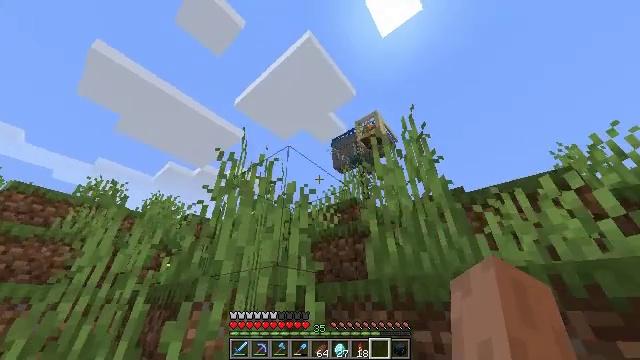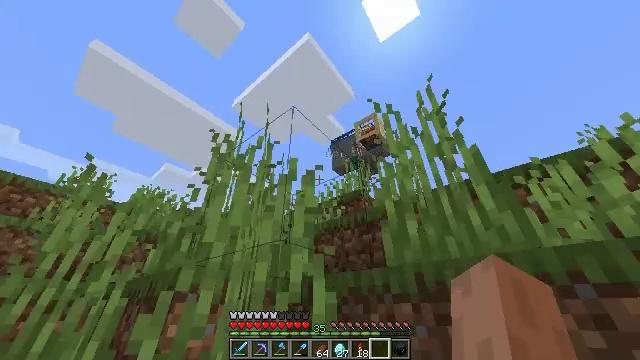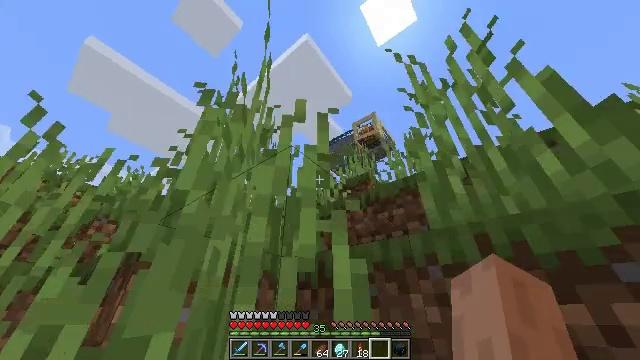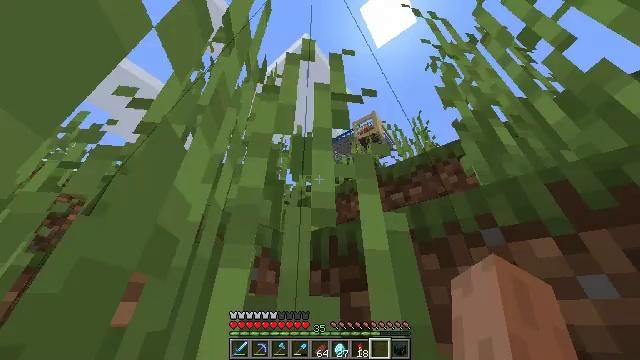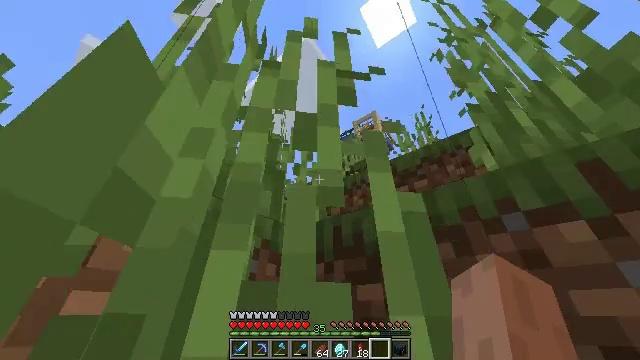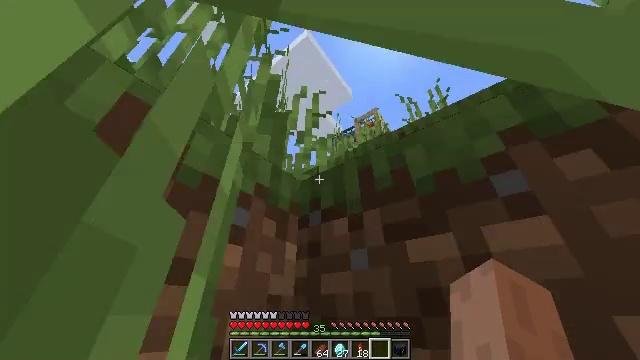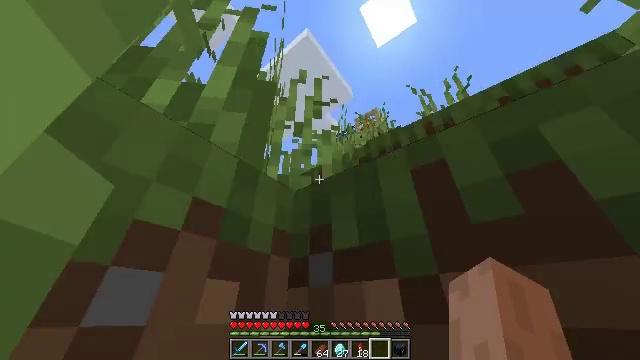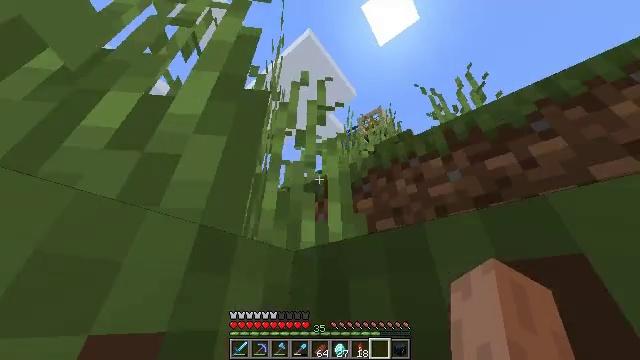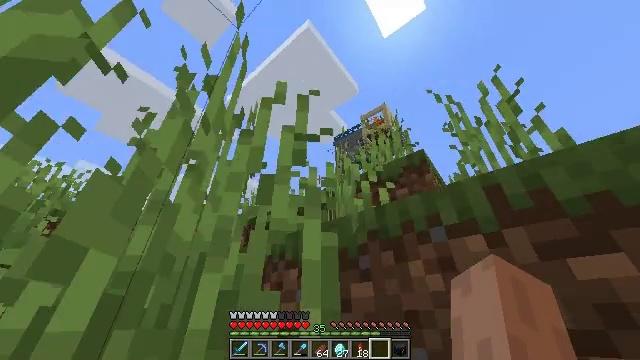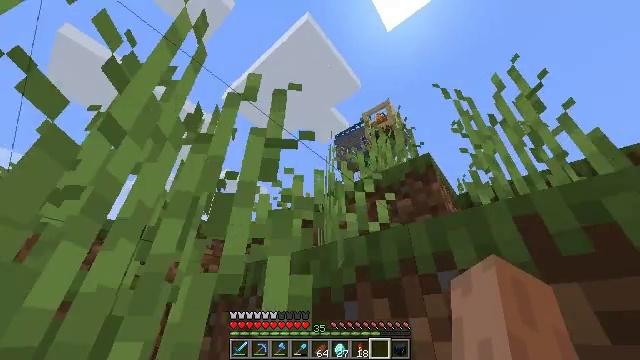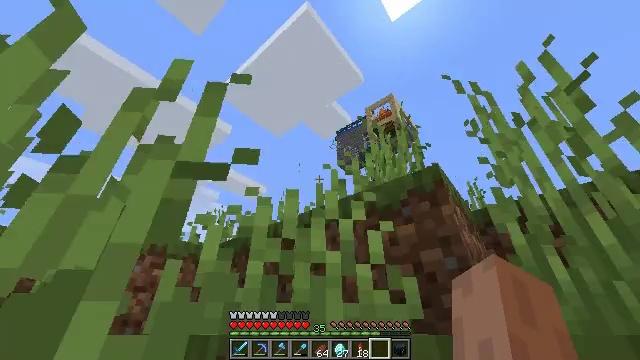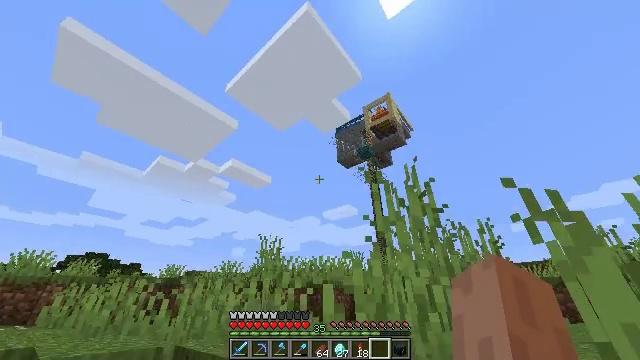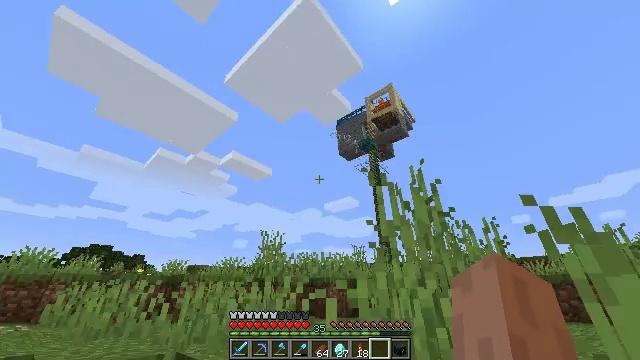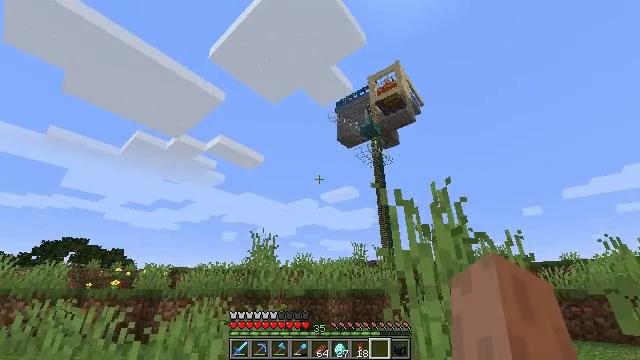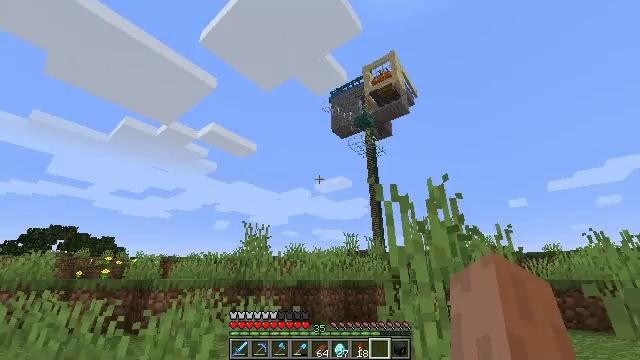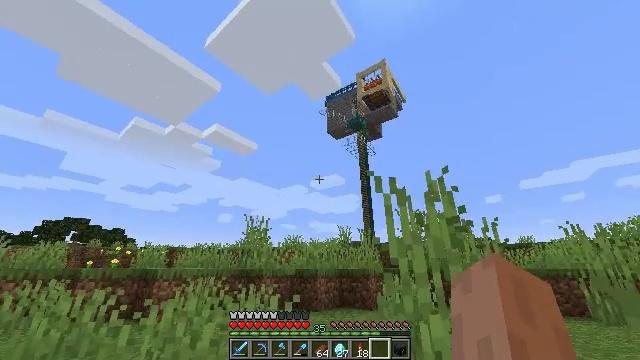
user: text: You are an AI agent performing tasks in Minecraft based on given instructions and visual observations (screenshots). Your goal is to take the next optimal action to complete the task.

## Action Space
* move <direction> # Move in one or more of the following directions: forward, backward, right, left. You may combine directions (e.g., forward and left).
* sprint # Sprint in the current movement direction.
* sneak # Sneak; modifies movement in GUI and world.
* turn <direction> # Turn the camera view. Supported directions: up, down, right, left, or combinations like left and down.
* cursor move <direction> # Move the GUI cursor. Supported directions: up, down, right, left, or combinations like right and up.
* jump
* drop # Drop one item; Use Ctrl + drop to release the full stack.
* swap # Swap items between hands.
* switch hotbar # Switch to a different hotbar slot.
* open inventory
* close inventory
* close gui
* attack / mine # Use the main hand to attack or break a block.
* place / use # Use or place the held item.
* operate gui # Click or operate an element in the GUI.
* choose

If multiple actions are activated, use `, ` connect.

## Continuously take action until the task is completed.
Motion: motion action
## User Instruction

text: Retrieve the ender chest safely.
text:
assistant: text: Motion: move forward, sprint
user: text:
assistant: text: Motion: move forward, sprint
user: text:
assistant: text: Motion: move forward, sprint, jump
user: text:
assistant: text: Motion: move forward, sprint, jump
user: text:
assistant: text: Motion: move forward, sprint, jump
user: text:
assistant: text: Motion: move forward, sprint, jump
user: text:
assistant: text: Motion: move forward, sprint, turn left, jump
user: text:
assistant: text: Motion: move forward, sprint, jump
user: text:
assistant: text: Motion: move forward, sprint, jump
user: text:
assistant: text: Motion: move forward, sprint, jump
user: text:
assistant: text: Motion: move forward, sprint, turn down, jump
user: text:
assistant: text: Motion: move forward, sprint, turn down, jump
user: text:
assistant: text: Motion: move forward, sprint, turn down, jump
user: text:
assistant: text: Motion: move forward, sprint, turn right and down, jump
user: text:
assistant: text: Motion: move forward, sprint, turn right, jump
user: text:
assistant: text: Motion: move forward, sprint, turn right, jump
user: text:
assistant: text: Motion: move forward, sprint, turn right, jump
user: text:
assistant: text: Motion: move forward, sprint, turn right, jump
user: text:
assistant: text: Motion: move forward, sprint, jump
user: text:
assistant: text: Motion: move forward, sprint, jump
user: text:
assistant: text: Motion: move forward, sprint, jump
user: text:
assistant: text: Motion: move forward, sprint, jump
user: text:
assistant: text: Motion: move forward, sprint, jump
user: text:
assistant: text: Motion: move forward, sprint, jump
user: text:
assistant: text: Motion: move forward, sprint
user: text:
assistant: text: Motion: move forward, sprint, turn down
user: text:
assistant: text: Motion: move forward, sprint, turn left and down
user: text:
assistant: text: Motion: move forward, sprint, turn left and down
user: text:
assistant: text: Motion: move forward, sprint, turn down
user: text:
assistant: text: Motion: move forward, sprint